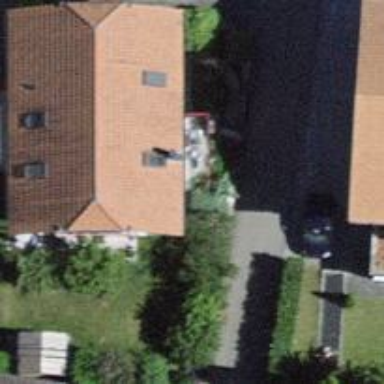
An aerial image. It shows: Residential building.